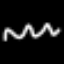
Label: squiggle